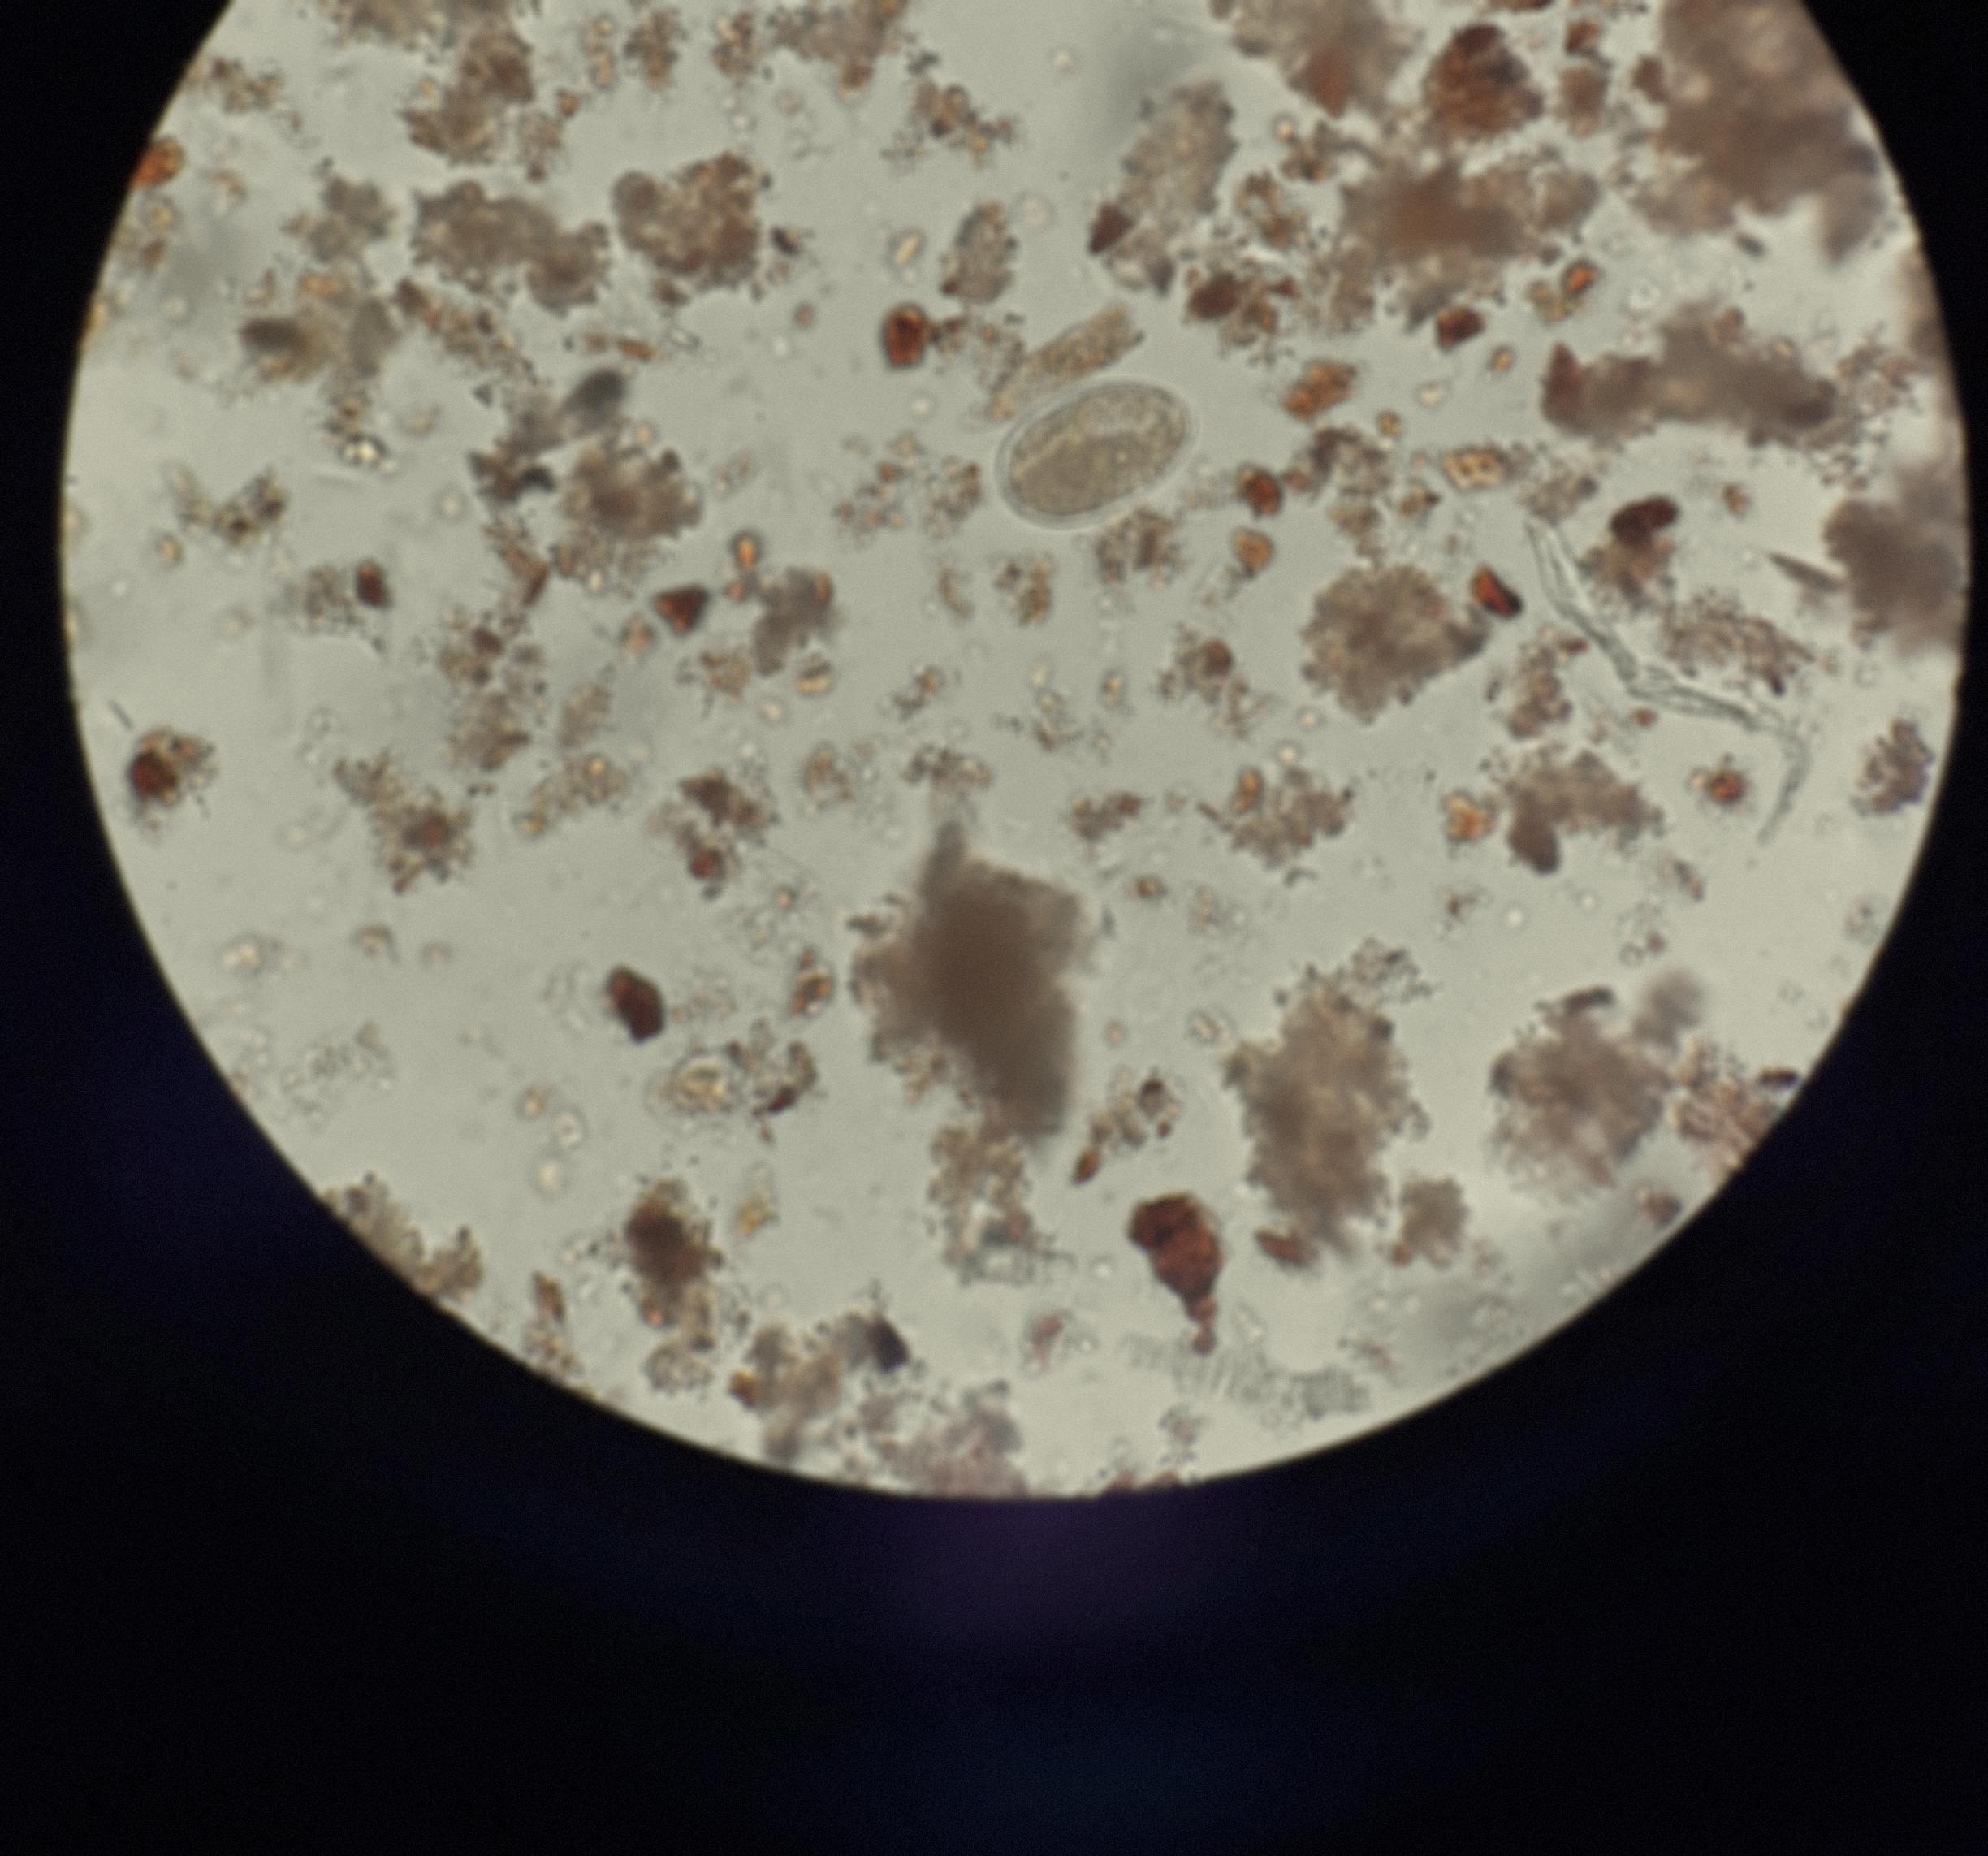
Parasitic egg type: Hookworm egg